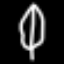
Label: leaf